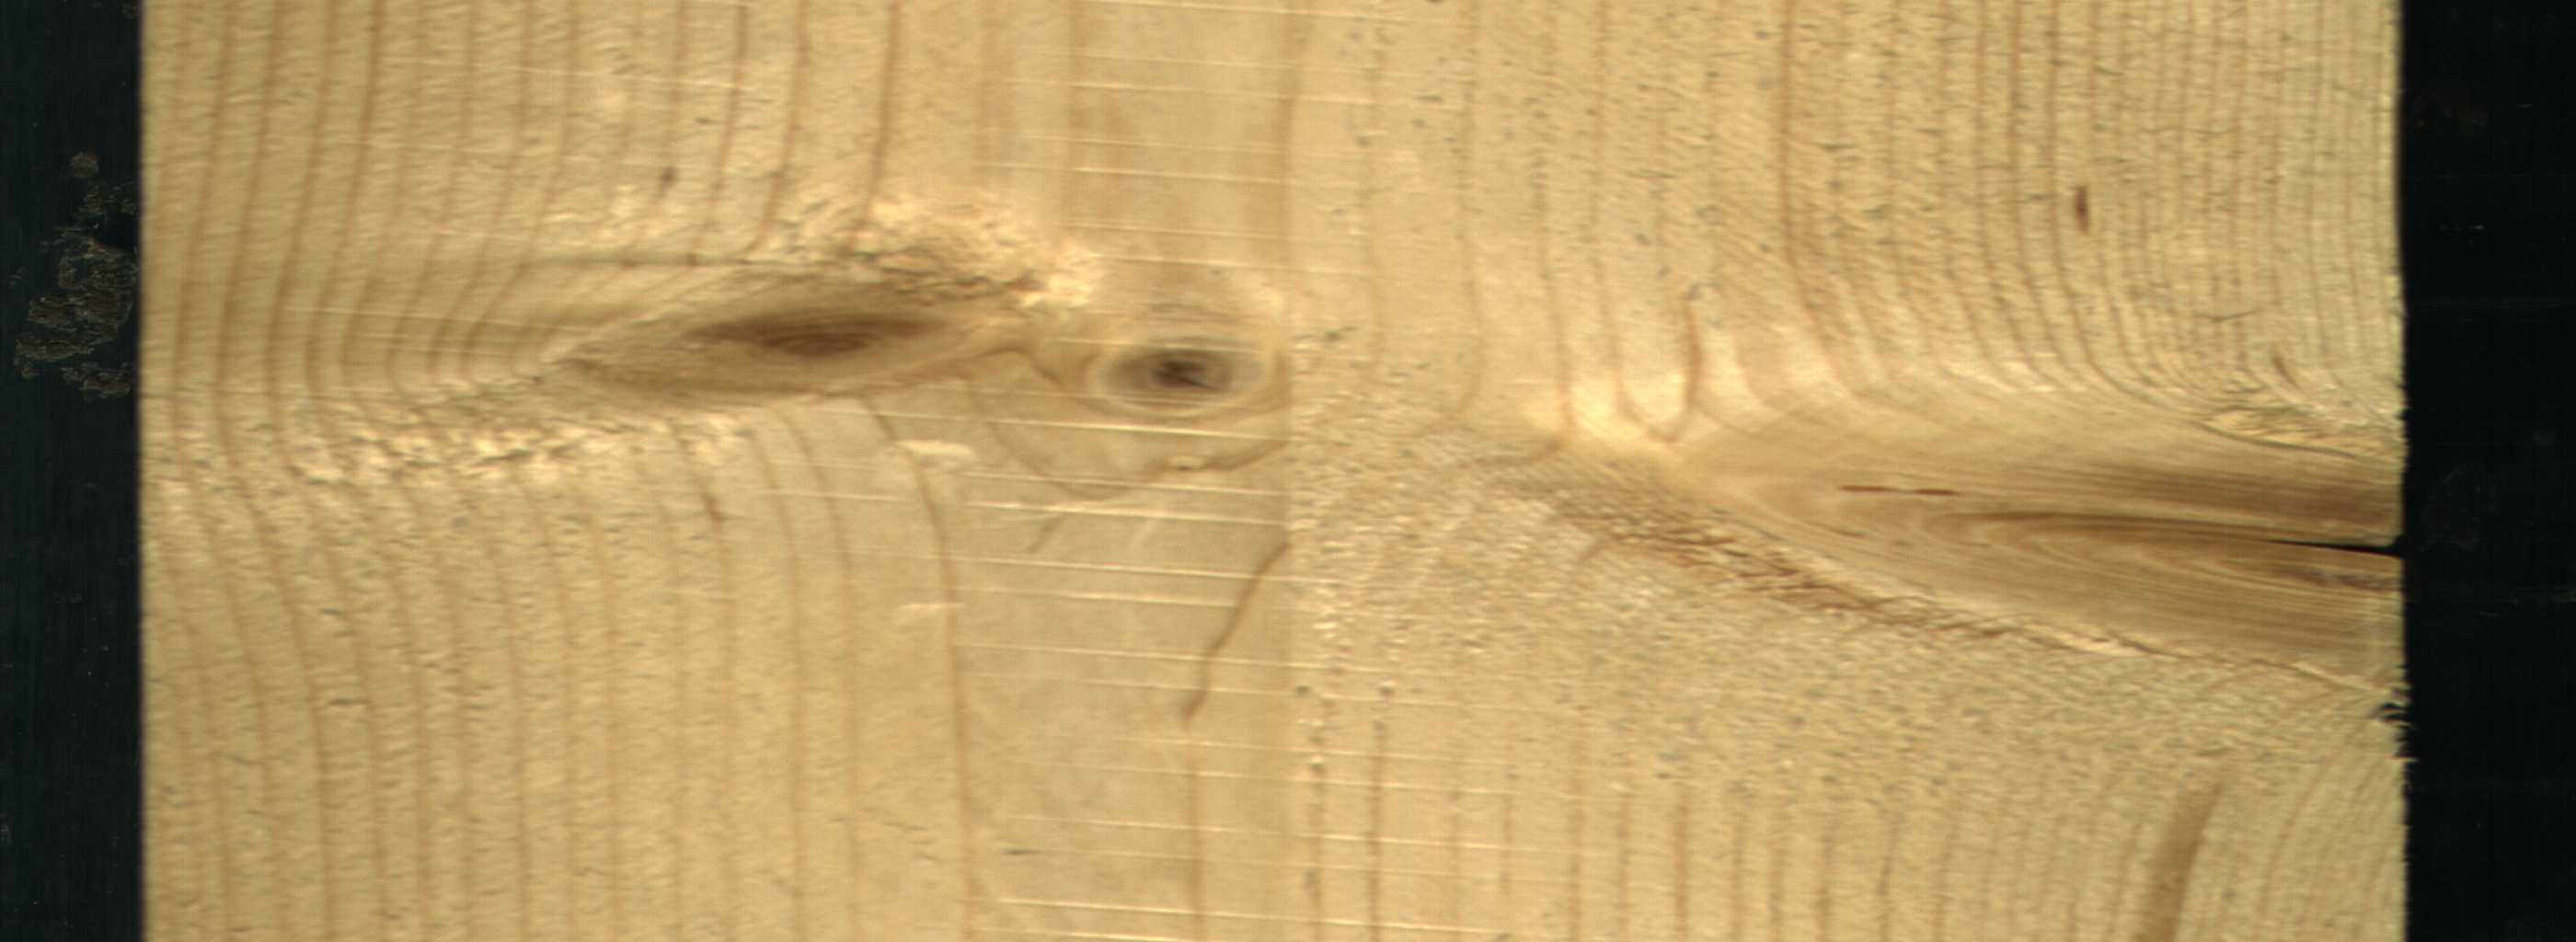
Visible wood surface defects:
knot_with_crack
Live_Knot
Live_Knot